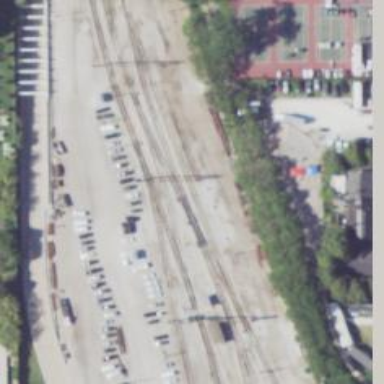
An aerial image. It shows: Railway with electrified contact lines.